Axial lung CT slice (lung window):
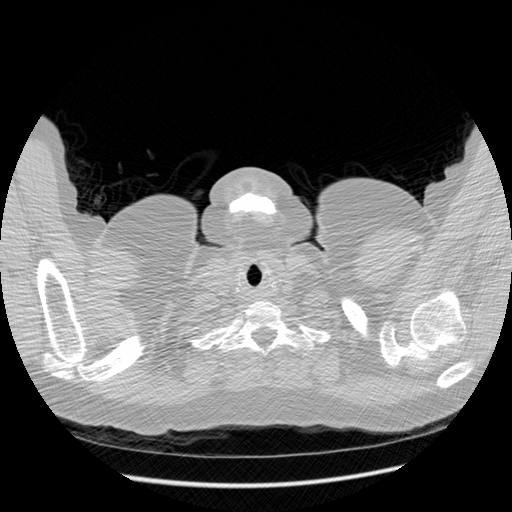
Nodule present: no